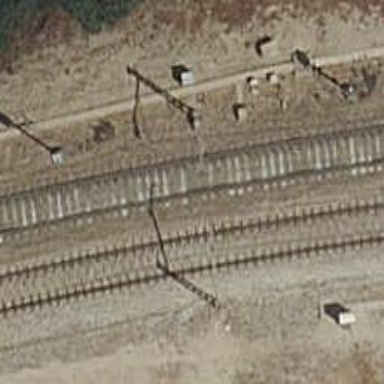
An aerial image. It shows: Railway track with contact line for electrification.